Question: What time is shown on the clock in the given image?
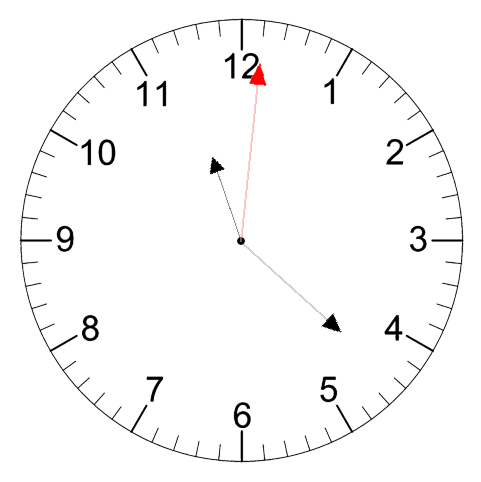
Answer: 11:22:01